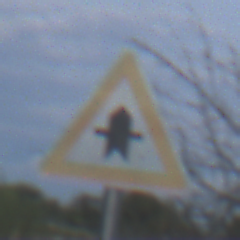
Verkehrszeichen: Vorfahrt
Umgebung: Outdoor, Nature
Tageszeit: MorningAfternoon
Wetter: PartlyCloudy
Licht: Natural
Jahreszeit: NotSpecified
Kontrast: MediumContrast